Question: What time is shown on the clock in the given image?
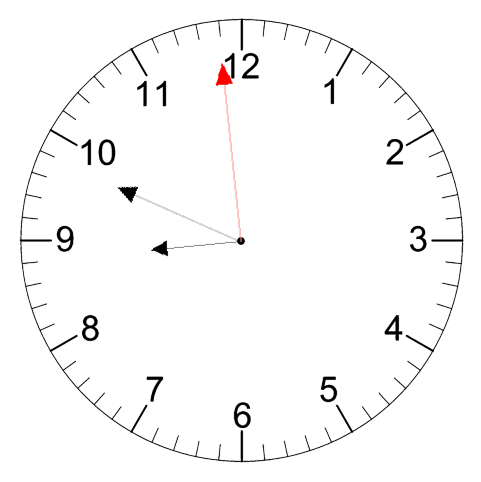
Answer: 08:48:59